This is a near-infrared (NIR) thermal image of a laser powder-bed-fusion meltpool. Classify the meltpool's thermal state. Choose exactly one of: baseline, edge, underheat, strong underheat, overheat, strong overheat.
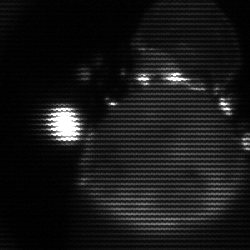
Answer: edge